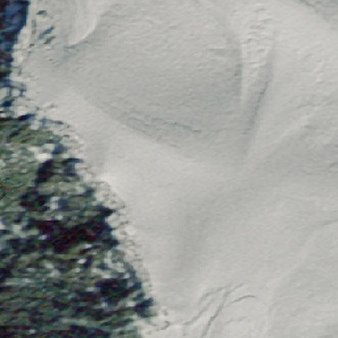
Label: other